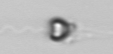
Label: Apedinella